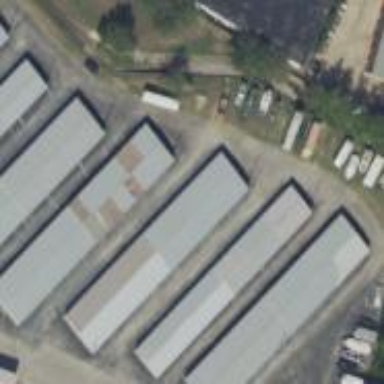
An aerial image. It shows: Building used for storage rental.